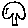
Label: tree